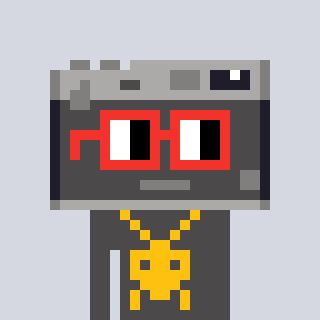
a pixel art character with square red glasses, a camera-shaped head and a grayscale-colored body on a cool background